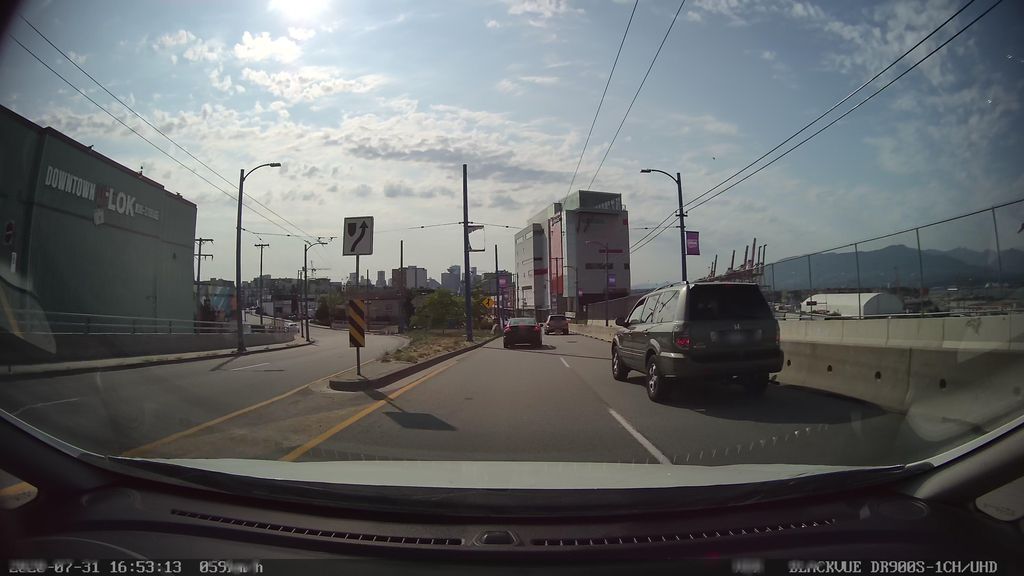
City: vancouver